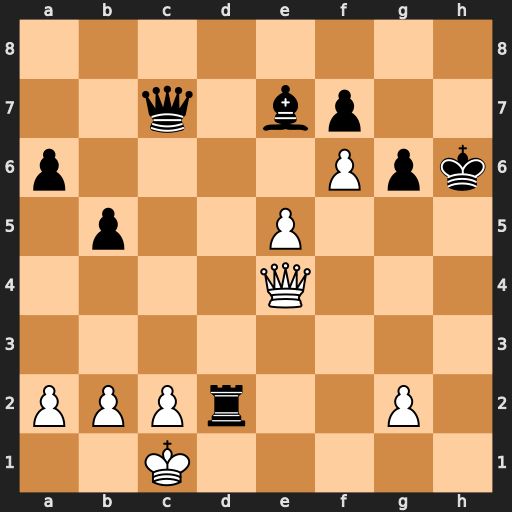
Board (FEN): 8/2q1bp2/p4Ppk/1p2P3/4Q3/8/PPPr2P1/2K5
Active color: w
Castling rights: -
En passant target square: -
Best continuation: Qh4#